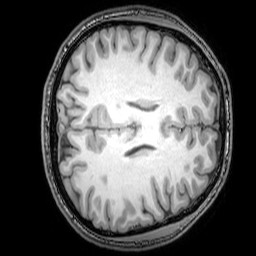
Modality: T1w
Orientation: axial
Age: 24
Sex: male
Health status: healthy
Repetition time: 0.081 s
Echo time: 0.037 s